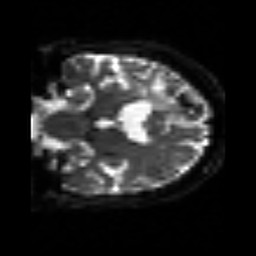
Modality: sbref
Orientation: coronal
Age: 76
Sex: female
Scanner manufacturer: siemens
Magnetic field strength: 3 T
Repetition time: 3.2 s
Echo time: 0.081 s